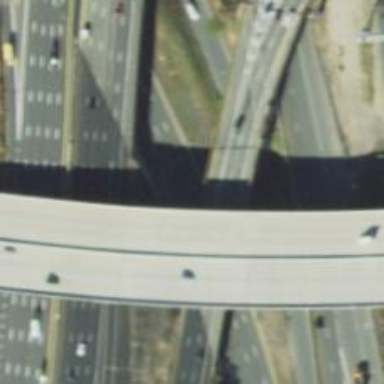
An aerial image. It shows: Motorway junction with intersection.